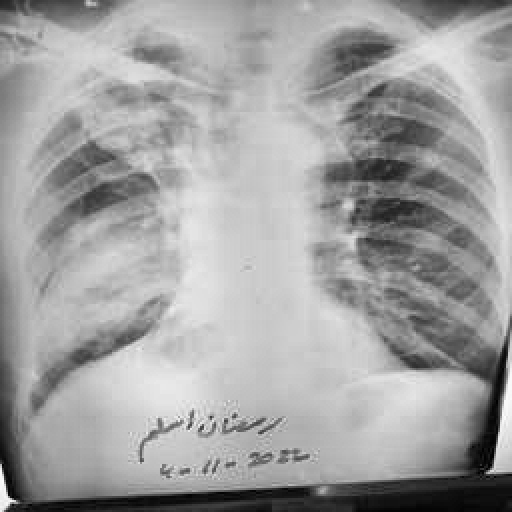
Finding: TUBERCULOSIS